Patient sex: M
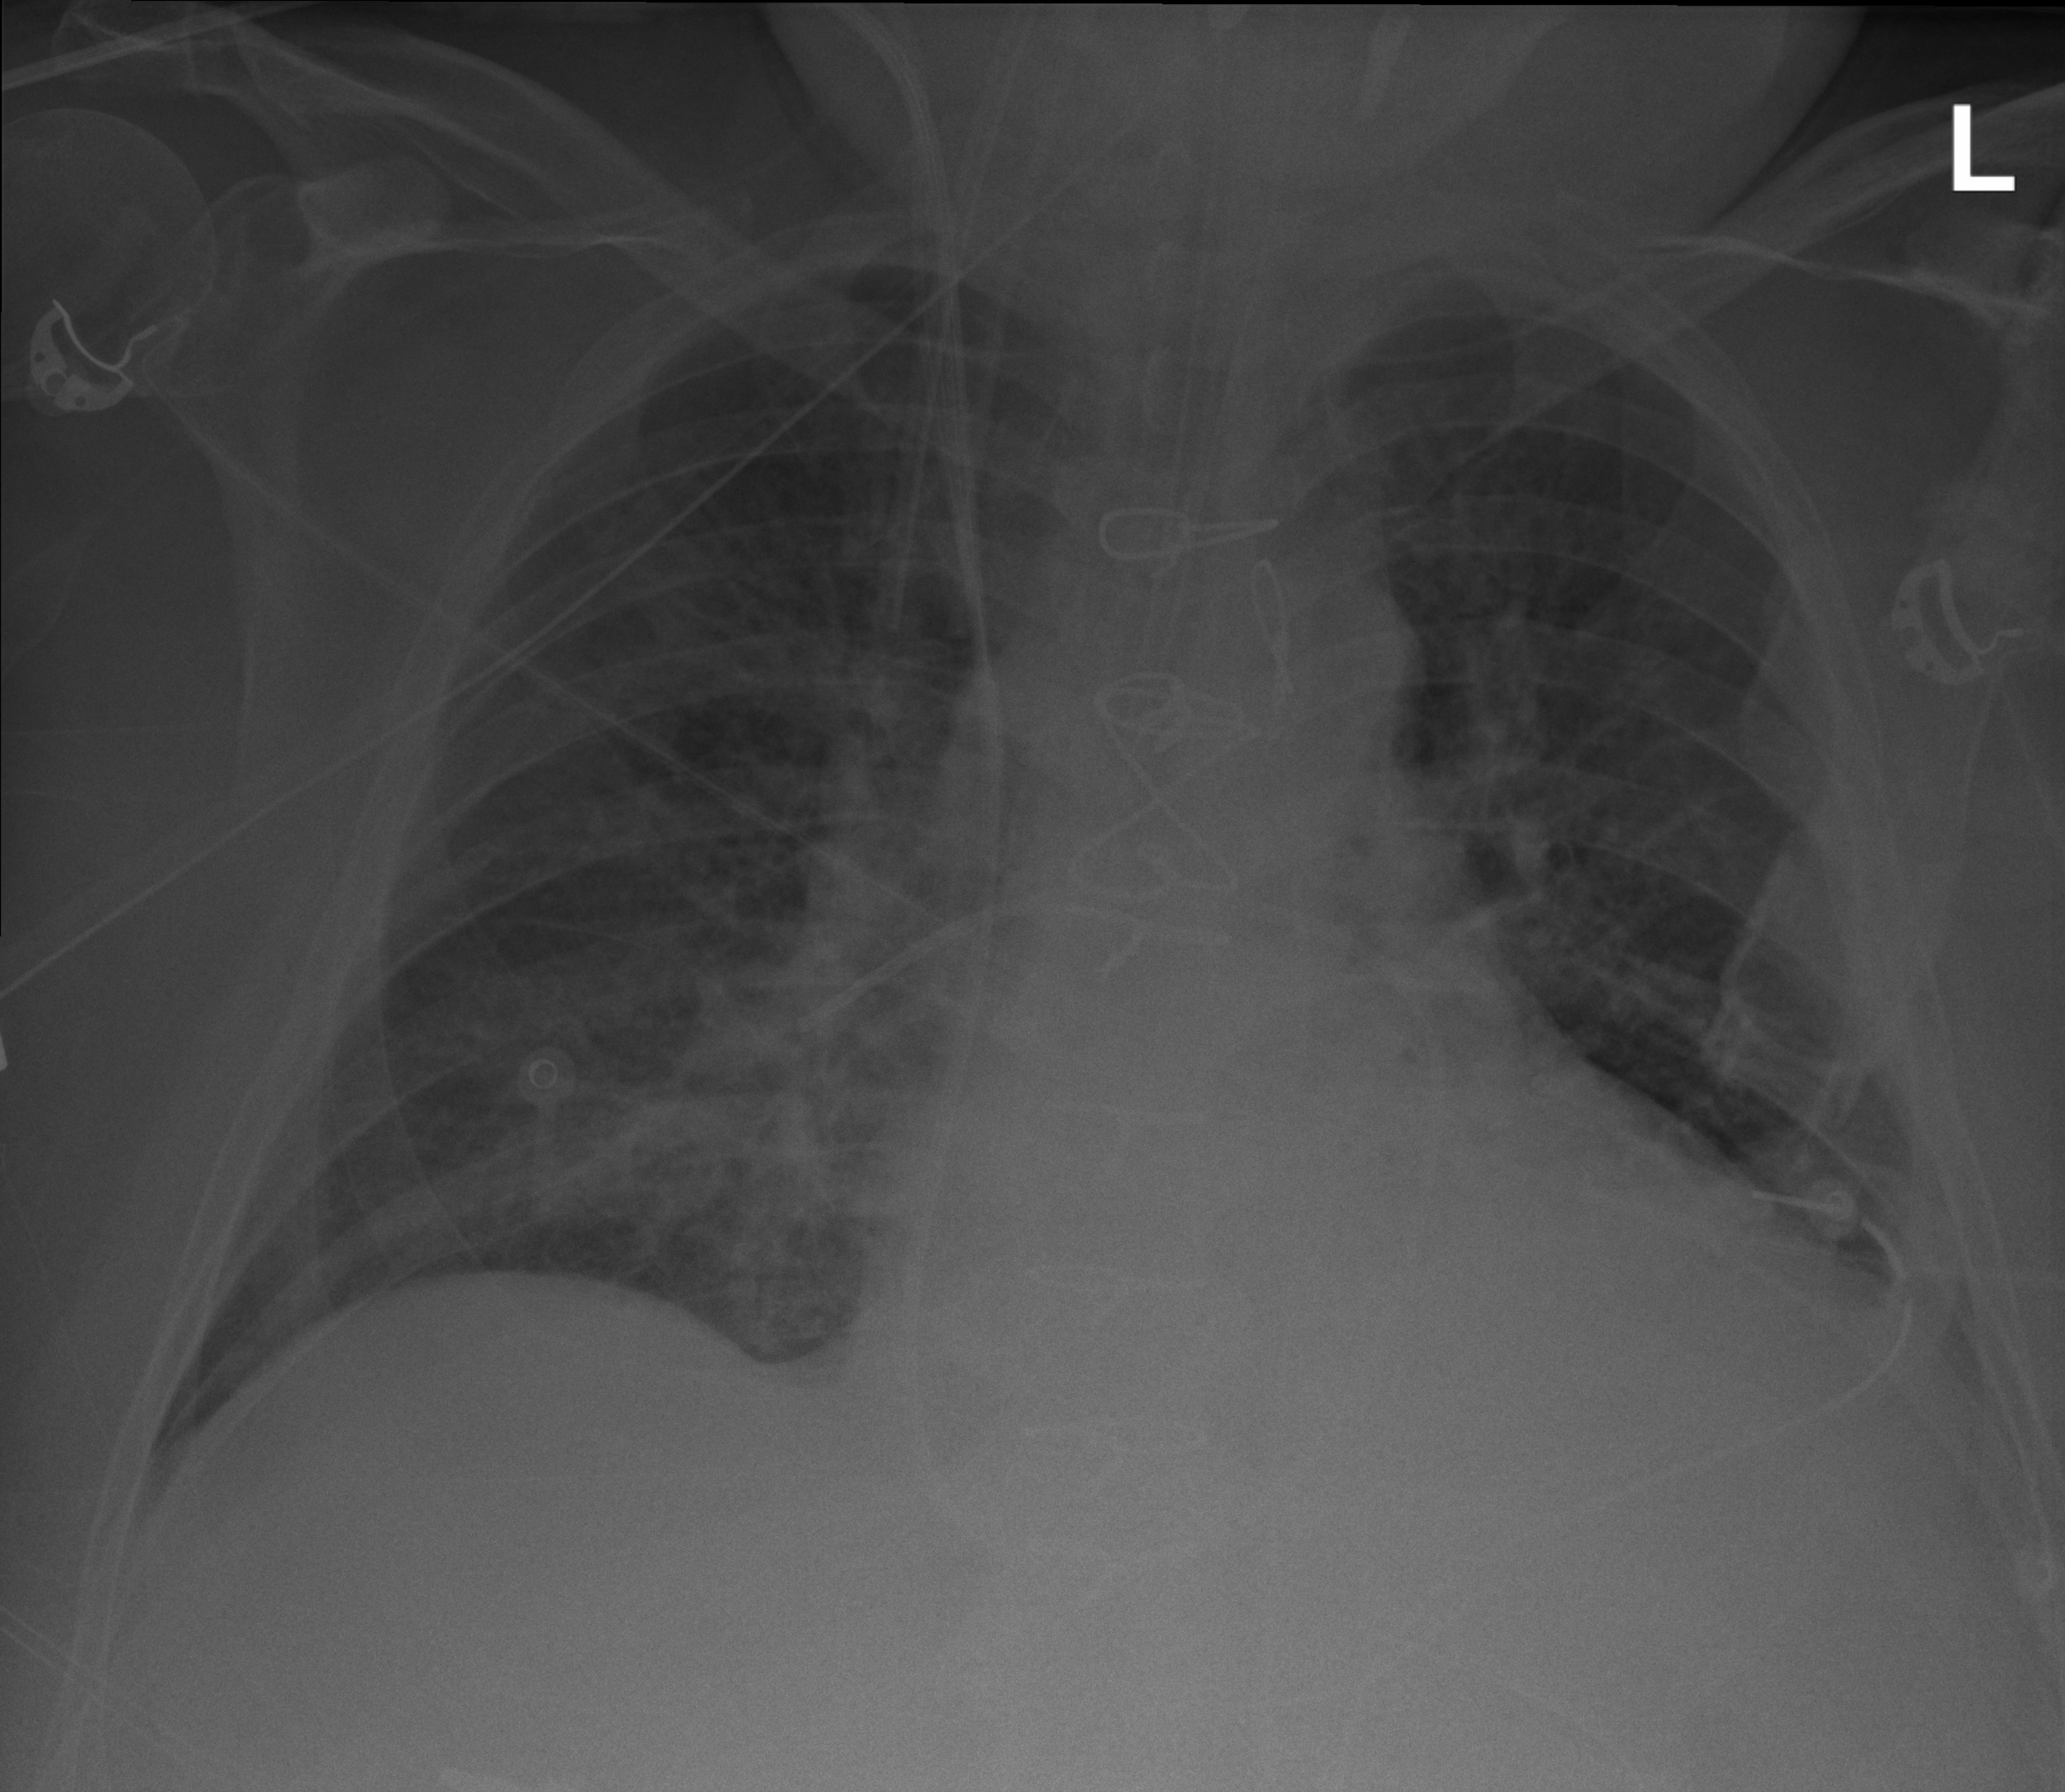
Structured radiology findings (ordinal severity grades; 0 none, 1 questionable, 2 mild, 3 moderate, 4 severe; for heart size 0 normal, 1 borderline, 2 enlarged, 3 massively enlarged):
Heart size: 1
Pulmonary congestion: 3
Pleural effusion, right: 1
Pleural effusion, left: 2
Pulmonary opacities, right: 1
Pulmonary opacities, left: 1
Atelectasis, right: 2
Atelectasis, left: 2